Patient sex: M
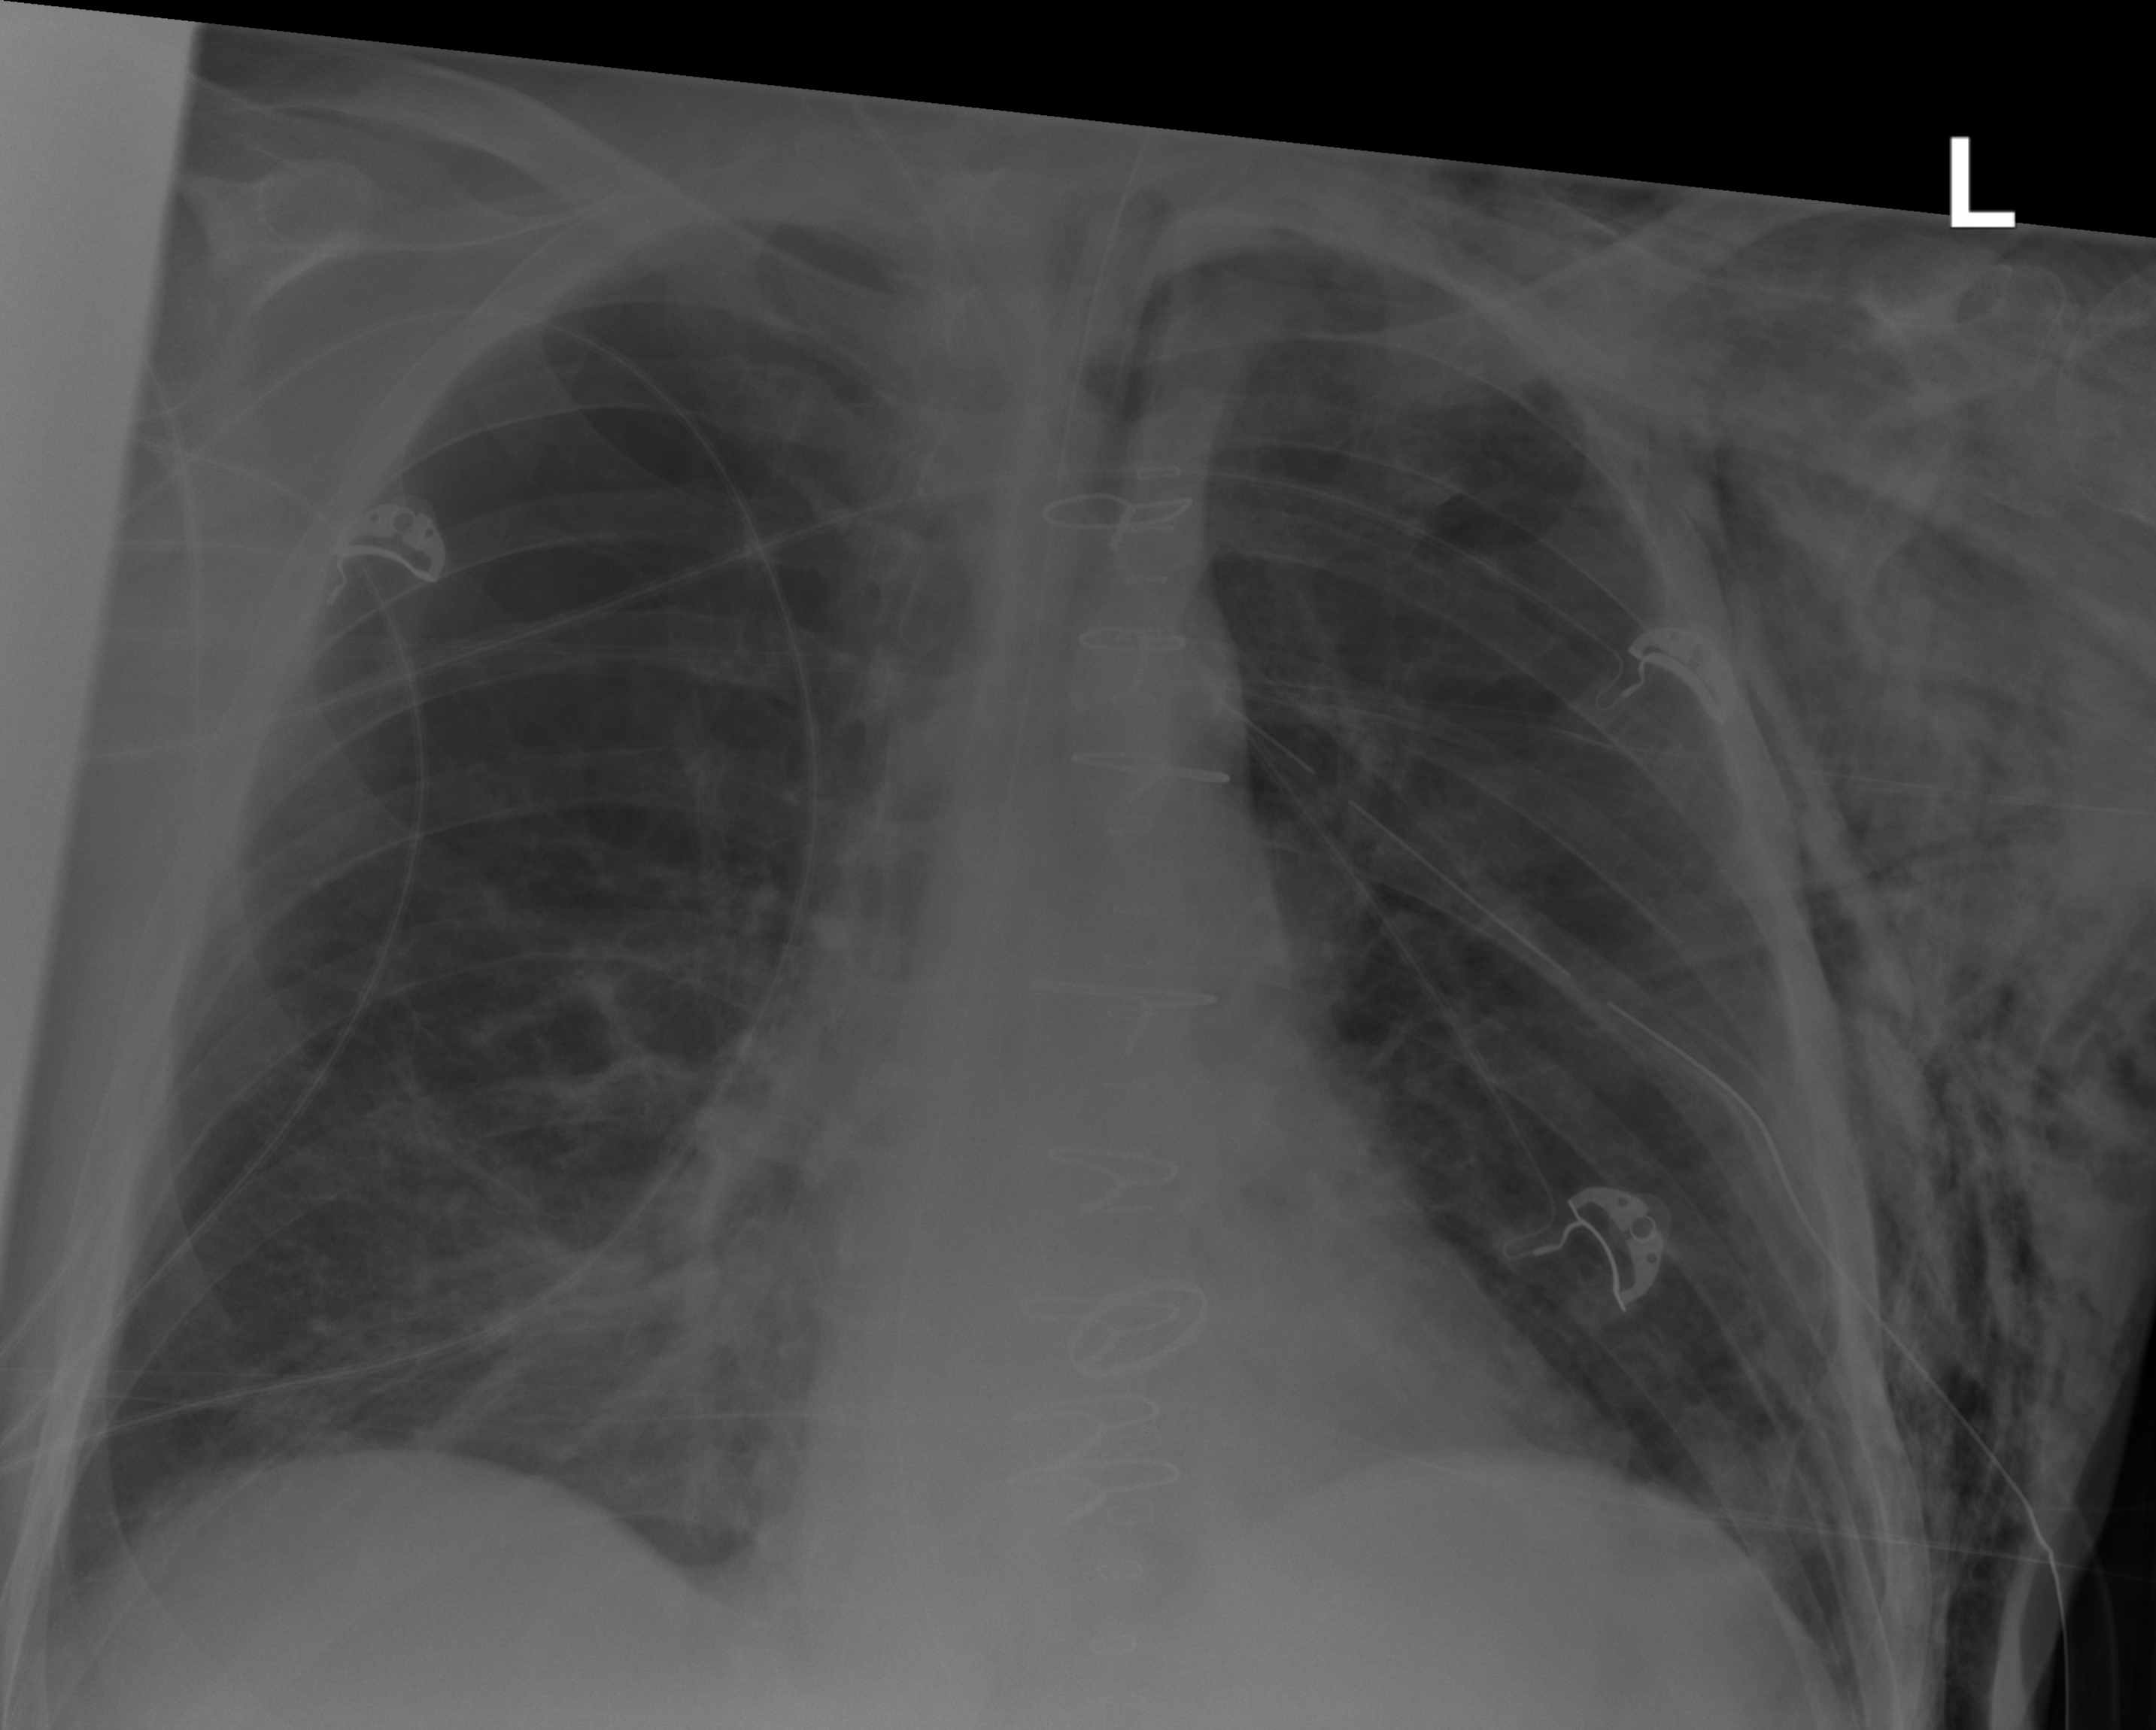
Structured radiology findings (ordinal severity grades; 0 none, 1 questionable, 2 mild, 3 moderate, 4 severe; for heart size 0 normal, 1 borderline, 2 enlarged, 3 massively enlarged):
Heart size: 0
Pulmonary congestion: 0
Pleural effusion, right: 0
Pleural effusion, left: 0
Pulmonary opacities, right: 2
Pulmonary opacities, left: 0
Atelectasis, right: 2
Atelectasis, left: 1